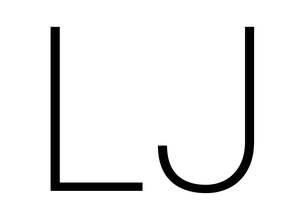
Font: Roboto_ExtraLight